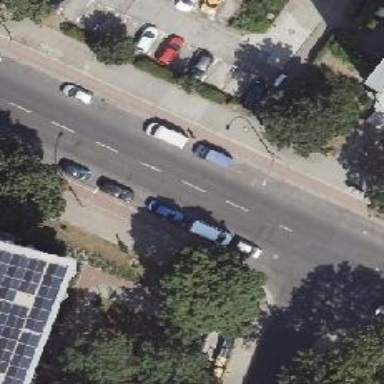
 with separate sidewalk and cycle track."